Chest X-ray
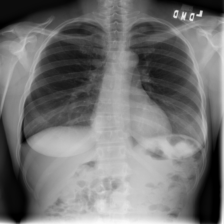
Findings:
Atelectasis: negative
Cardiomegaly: negative
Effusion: negative
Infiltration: negative
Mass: negative
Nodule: negative
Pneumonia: negative
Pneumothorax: negative
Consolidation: negative
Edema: negative
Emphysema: negative
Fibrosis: negative
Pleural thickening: negative
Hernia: negative